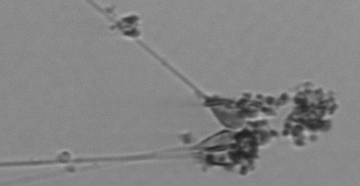
Label: Asterionellopsis_glacialis